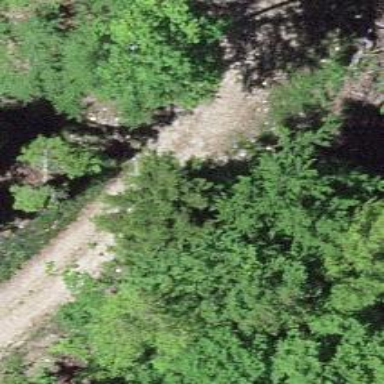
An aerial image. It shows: Track with grade2 tracktype.